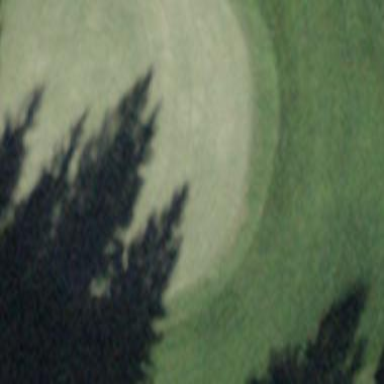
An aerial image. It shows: Green golf area with grass land use.